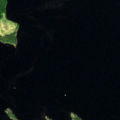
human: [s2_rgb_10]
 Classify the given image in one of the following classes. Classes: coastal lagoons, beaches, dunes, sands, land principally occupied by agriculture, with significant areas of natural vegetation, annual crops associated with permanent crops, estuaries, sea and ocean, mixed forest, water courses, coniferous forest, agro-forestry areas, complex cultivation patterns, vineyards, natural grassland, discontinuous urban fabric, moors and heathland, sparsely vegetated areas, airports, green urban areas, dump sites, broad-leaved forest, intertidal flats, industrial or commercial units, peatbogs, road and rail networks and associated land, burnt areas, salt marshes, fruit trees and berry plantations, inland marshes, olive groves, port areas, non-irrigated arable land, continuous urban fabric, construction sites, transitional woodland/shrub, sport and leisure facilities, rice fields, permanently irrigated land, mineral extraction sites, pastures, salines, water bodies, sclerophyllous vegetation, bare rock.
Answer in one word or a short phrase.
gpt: mixed forest, water bodies